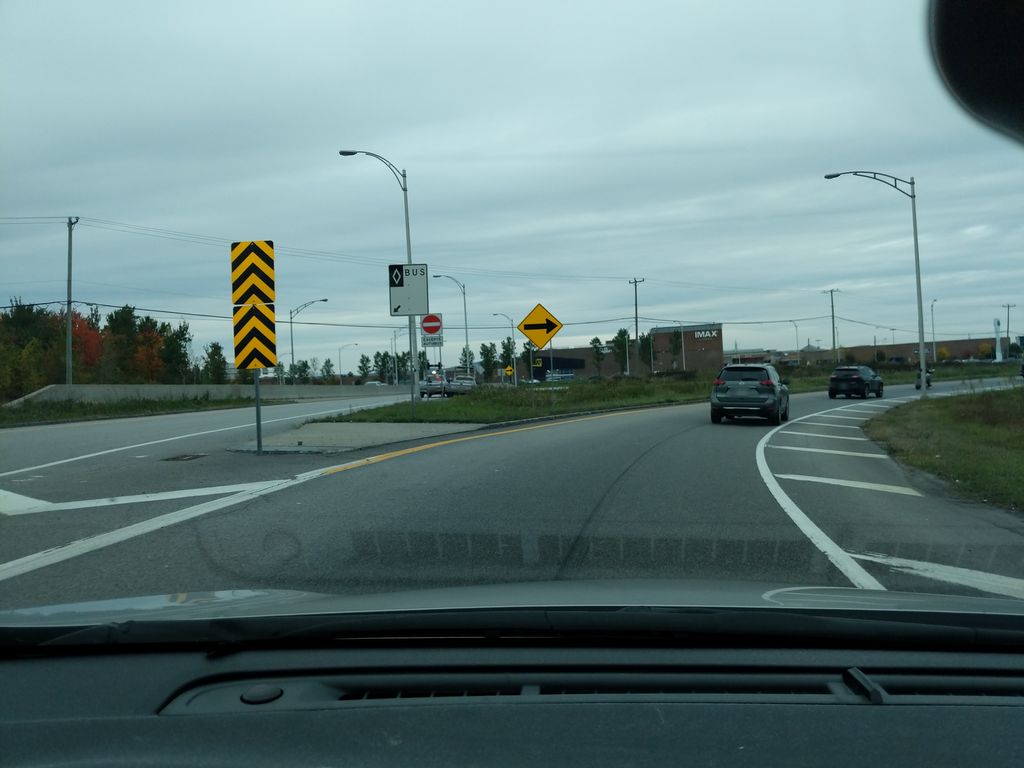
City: quebec_city